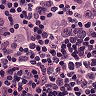
Metastatic tissue present: yes